Question: I'm not able to upload my binary.
I developed with XCode 5.1 beta for iOS 7.0+. So I can't understand this error message.
Does anyone has an idea what to do now?

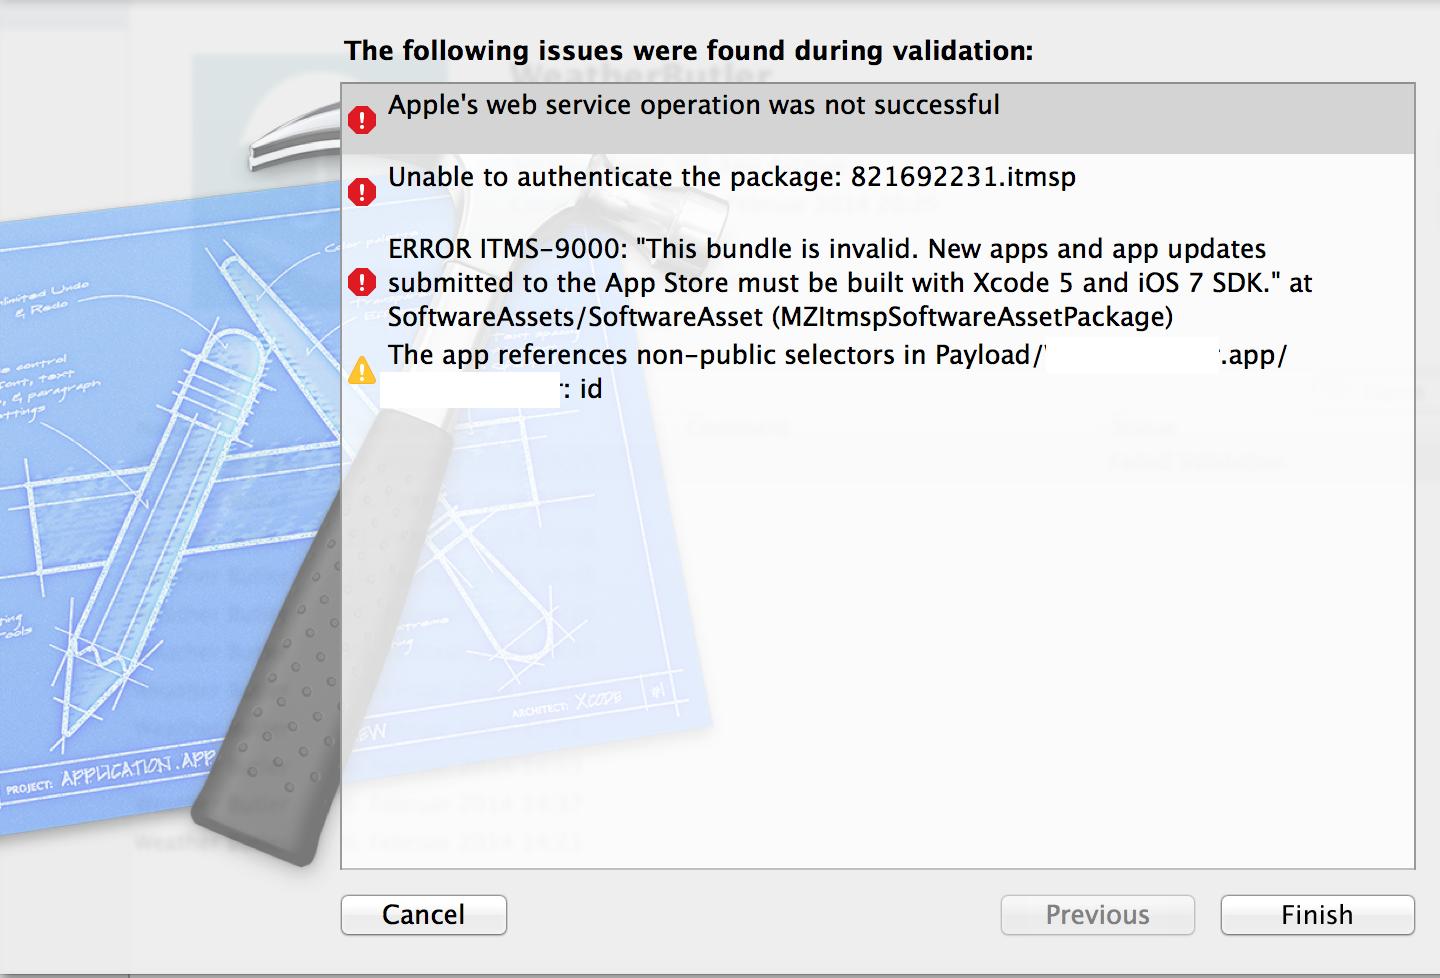
Answer: I found the problem. Don't upload your binary with the beta versions.
With XCode 5.0.2 it worked fine!